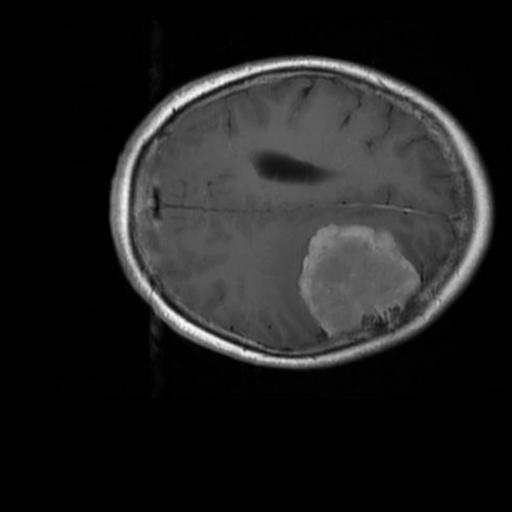
Label: brain_menin